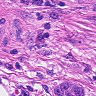
Metastatic tissue present: yes